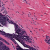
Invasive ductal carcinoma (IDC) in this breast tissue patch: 0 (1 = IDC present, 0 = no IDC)